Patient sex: F
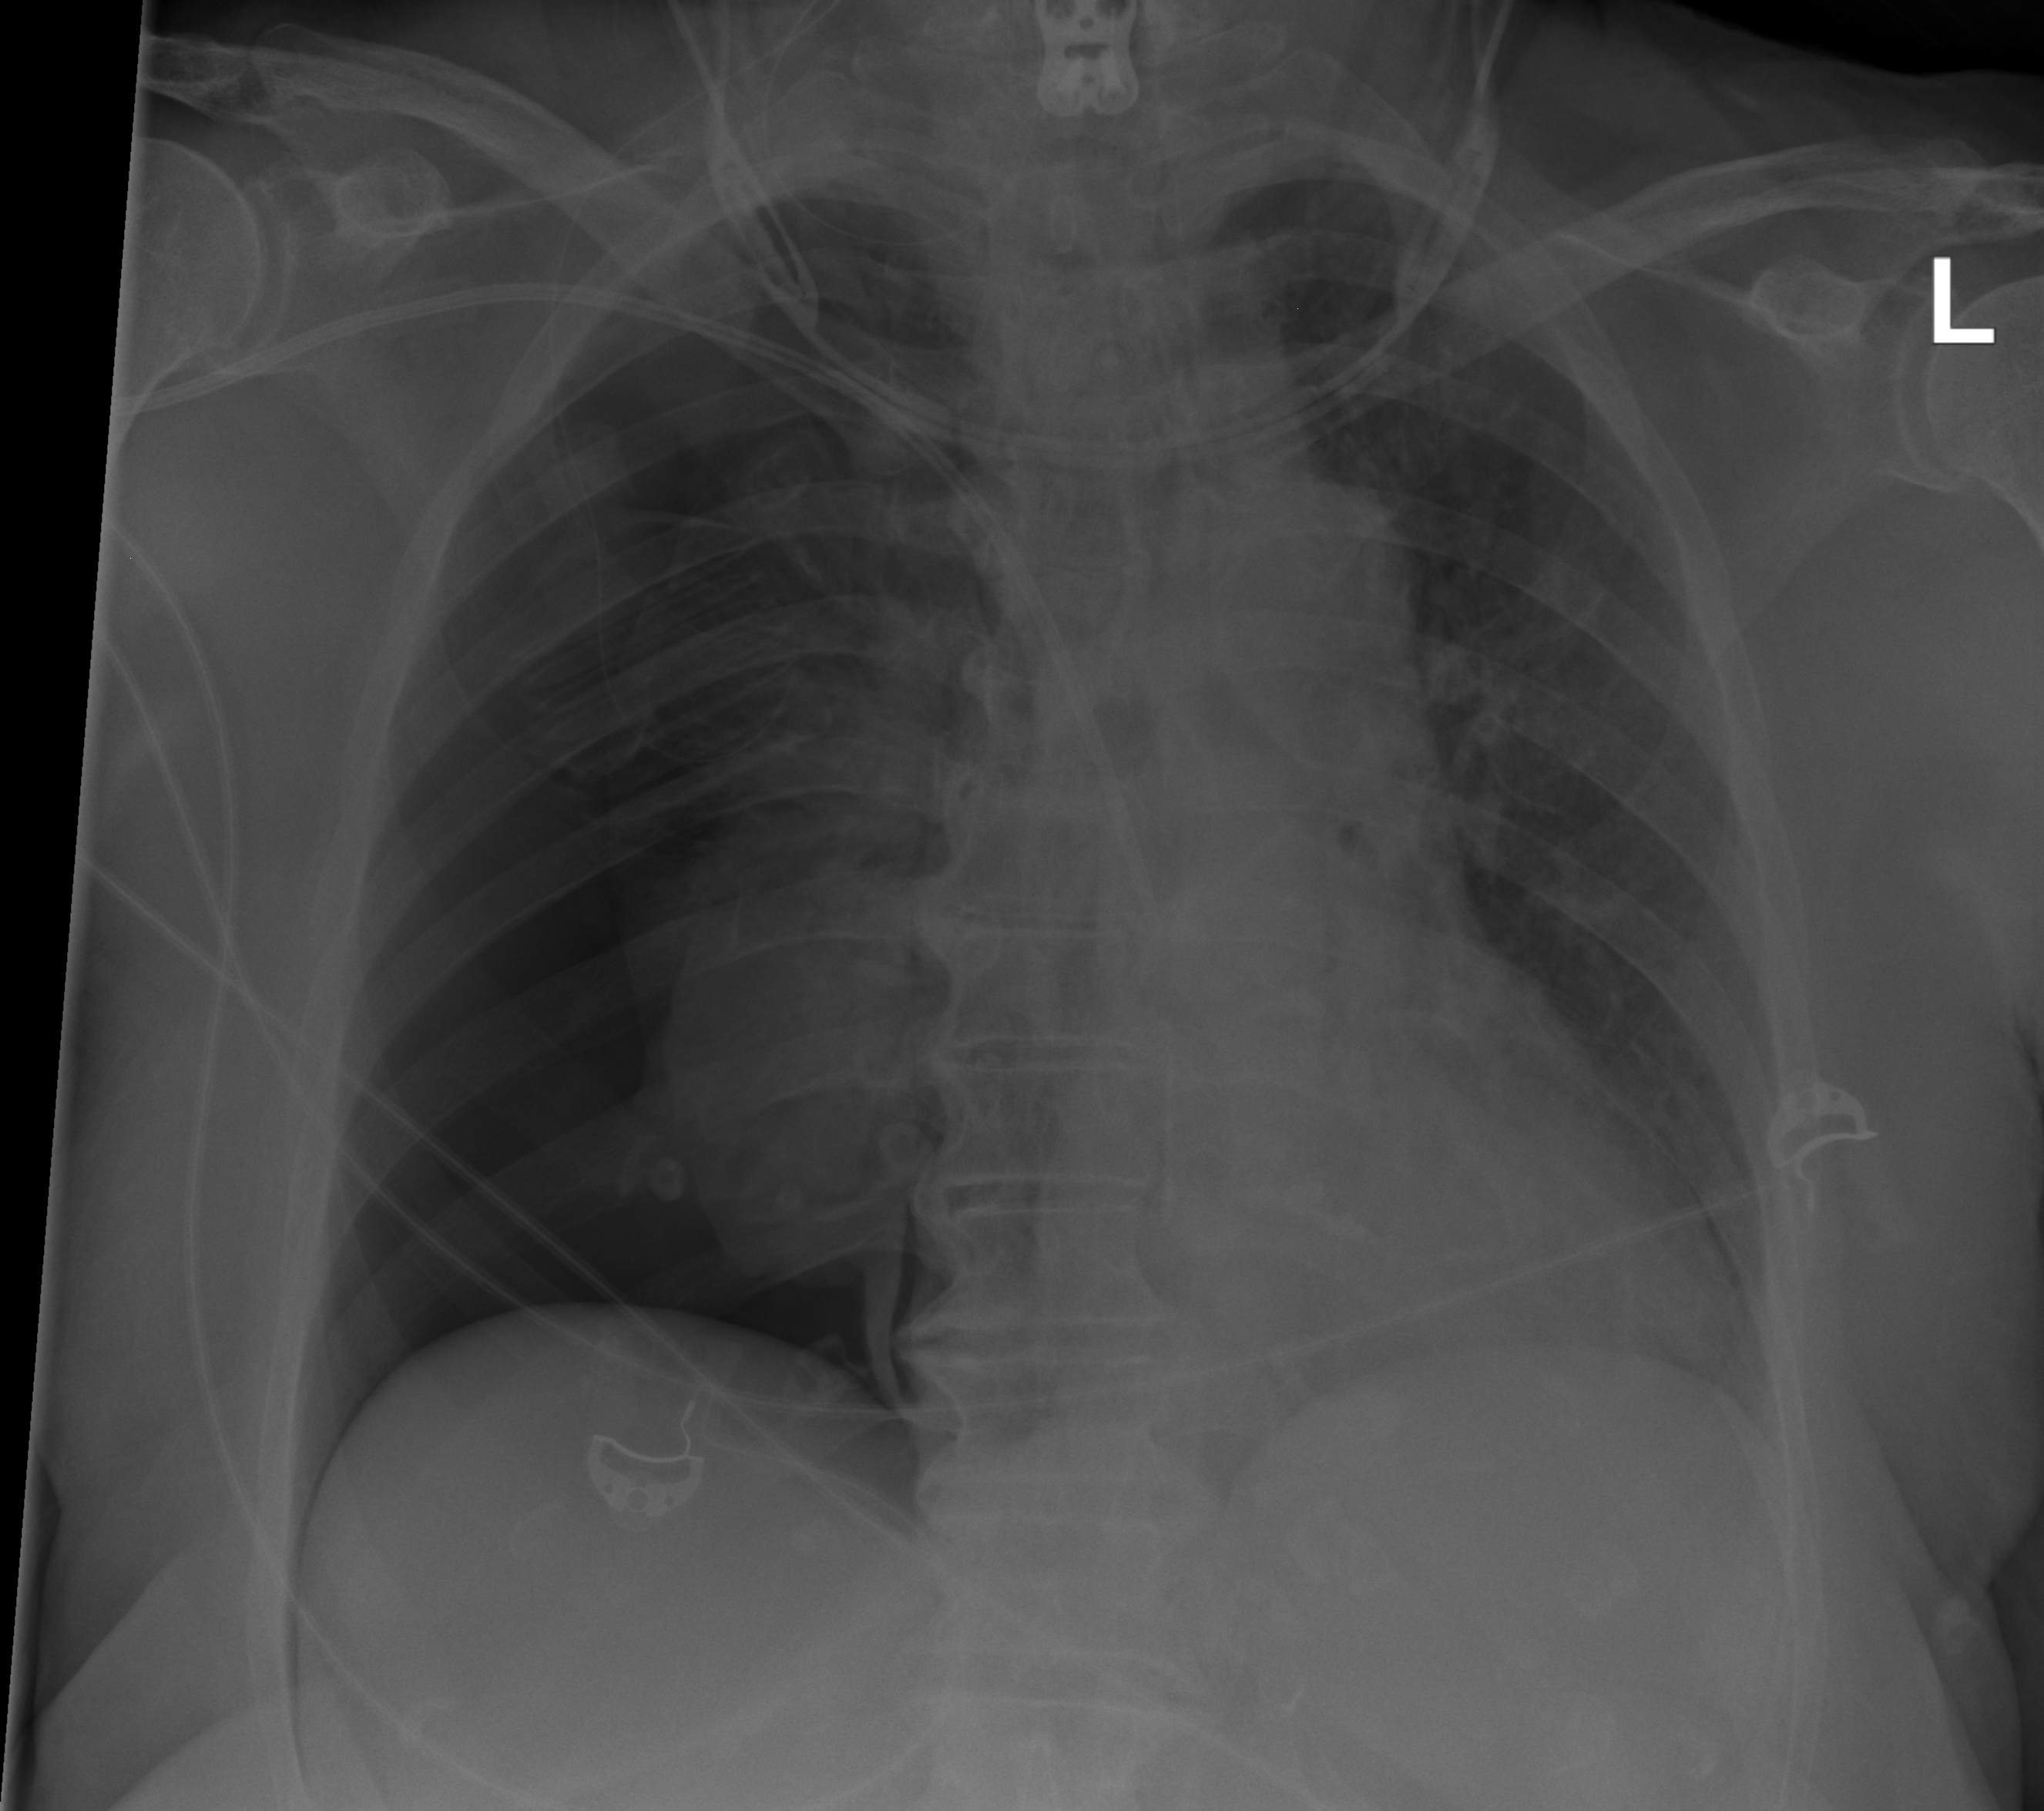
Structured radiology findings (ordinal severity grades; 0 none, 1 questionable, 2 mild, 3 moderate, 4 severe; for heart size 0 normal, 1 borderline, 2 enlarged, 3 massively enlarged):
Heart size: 1
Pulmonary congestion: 0
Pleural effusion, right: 0
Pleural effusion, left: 0
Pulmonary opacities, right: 0
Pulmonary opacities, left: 0
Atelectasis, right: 4
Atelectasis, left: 0